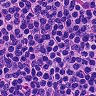
Metastatic tissue present: no